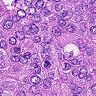
Metastatic tissue present: yes